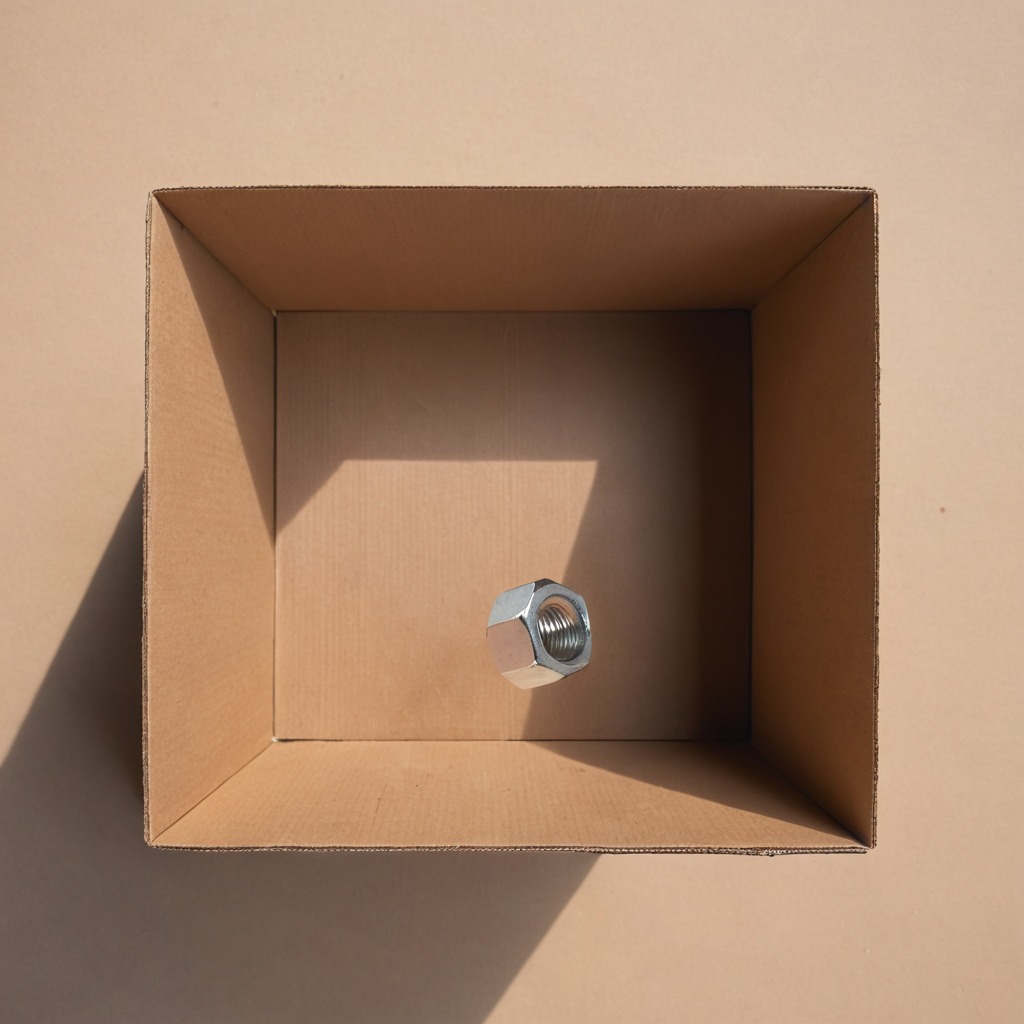
A metal nut is lying on a clean dry cardboard box surface in an outdoor workshop during daytime bright natural light soft shadows slightly creased but